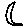
Label: moon